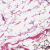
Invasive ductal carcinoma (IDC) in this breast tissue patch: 0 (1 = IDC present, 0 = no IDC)